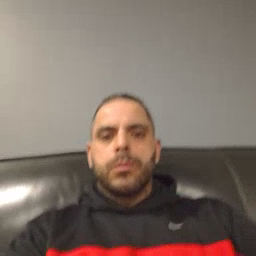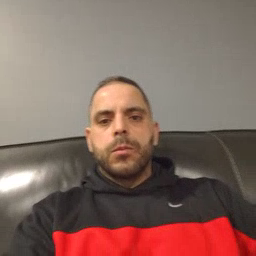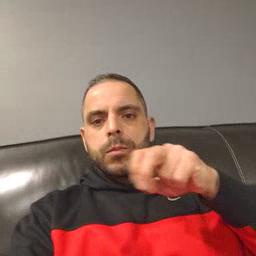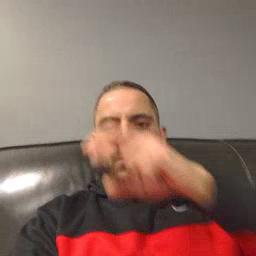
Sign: stairs